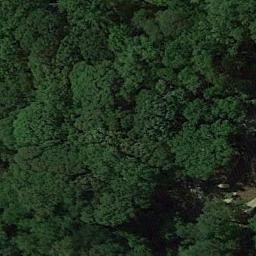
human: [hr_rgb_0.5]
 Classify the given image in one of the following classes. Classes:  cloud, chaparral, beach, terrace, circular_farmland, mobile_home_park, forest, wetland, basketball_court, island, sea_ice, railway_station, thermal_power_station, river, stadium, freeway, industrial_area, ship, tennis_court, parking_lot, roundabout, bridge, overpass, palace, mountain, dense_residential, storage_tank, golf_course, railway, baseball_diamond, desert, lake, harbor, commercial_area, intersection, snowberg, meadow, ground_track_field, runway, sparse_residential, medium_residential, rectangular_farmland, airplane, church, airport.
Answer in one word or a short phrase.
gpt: forest